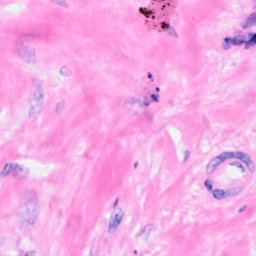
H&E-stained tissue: Breast